Interaction volume radius: 5 \u00c5
Interaction volume height: 25 \u00c5
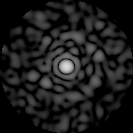
Disorder parameter: 0.819